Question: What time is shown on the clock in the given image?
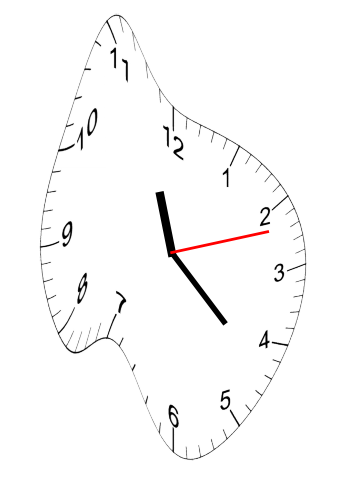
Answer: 11:22:12